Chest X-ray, PA view. Patient: 46 years old, sex M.
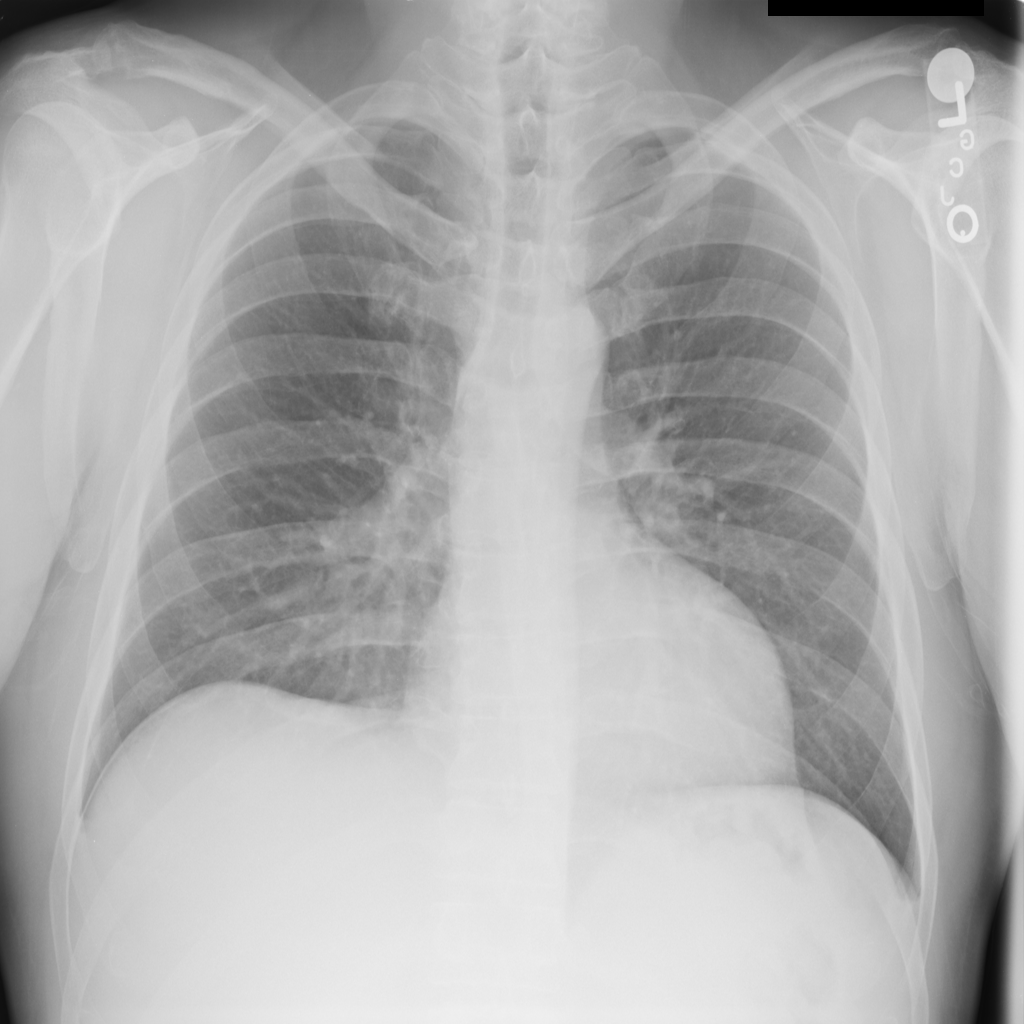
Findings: No Finding